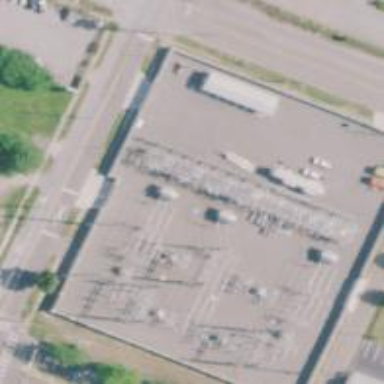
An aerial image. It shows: Switch used for power control.